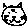
Label: cat